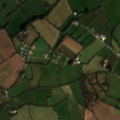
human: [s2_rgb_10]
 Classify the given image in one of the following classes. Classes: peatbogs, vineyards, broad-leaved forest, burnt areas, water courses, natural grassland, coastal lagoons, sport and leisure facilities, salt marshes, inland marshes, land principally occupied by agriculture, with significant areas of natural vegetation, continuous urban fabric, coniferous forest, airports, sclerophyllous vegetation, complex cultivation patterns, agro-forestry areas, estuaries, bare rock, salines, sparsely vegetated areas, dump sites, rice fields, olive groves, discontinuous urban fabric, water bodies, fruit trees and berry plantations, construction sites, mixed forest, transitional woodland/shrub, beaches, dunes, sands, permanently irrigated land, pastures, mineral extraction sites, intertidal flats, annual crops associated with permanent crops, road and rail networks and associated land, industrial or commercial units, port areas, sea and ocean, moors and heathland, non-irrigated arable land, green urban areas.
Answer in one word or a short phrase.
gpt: non-irrigated arable land, pastures, coniferous forest